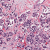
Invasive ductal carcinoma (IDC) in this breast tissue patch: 1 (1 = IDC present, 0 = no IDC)